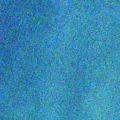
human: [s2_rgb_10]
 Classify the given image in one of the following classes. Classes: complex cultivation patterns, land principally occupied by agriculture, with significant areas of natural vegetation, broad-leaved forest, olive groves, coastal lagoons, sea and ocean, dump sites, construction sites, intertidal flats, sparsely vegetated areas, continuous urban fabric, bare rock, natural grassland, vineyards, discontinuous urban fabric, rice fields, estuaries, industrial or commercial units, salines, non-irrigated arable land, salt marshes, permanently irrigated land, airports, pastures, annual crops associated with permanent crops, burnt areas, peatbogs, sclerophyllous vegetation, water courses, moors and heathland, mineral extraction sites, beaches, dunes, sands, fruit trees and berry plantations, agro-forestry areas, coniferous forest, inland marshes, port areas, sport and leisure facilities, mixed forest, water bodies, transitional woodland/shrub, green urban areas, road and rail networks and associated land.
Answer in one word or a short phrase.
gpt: sea and ocean